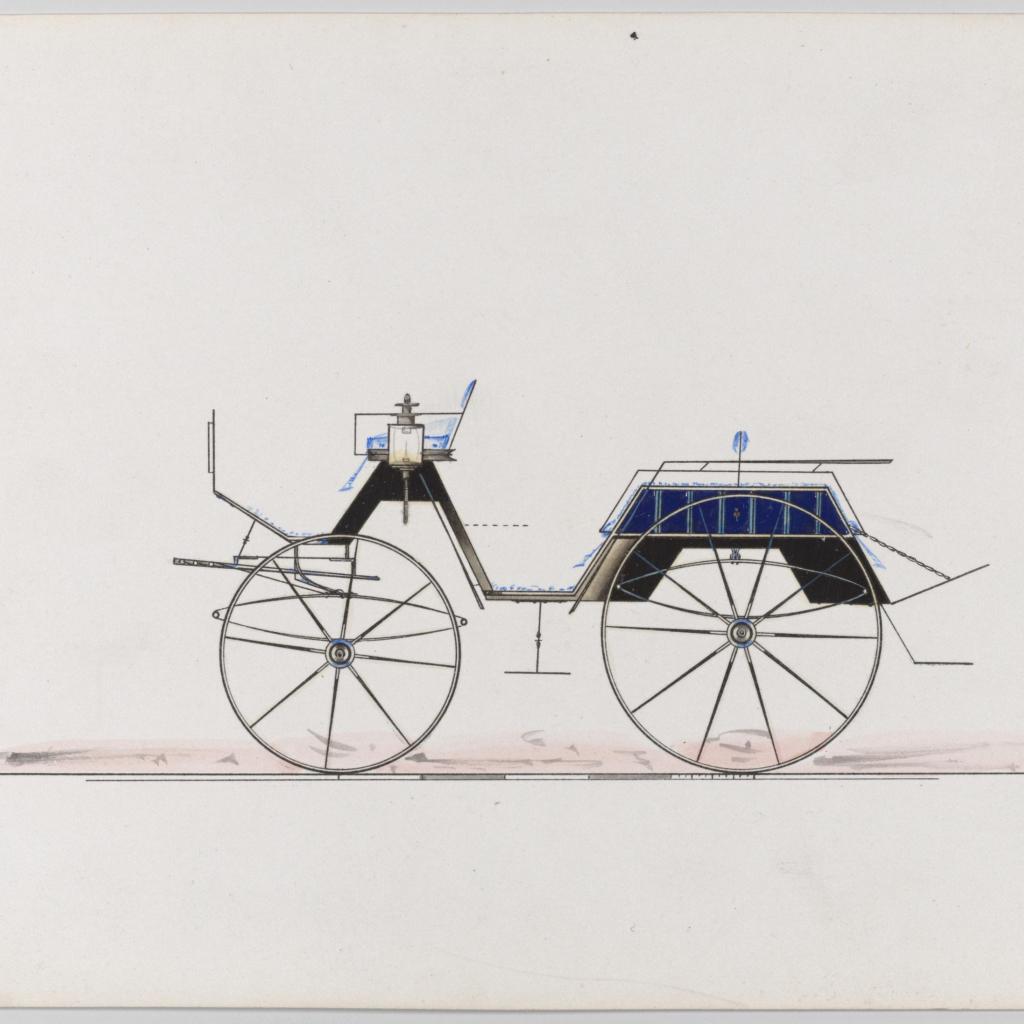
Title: Carriage Design (unnumbered)
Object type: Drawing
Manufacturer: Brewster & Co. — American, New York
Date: ca. 1870
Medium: Pen and black ink, watercolor and gouache with gum arabic
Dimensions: sheet: 5 1/2 x 9 1/16 in. (14 x 23 cm)
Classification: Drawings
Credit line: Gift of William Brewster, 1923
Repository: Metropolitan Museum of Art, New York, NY